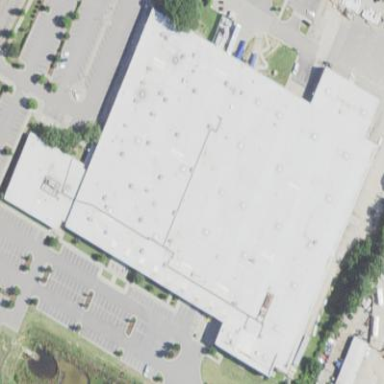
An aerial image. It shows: Commercial building.